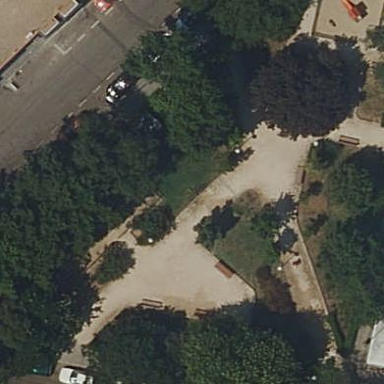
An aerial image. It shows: Lovely park for leisure and relaxation.